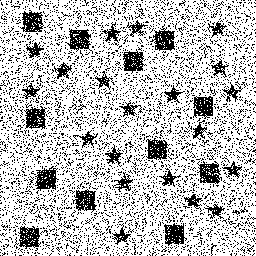
Squares: 12
Triangles: 0
Stars: 20
Total shapes: 32